Frequency: 80000
Velocity: 0,248
Power: 45,4
Pulse duration: 0,0000001
Pass count: 1
Magnification: 10
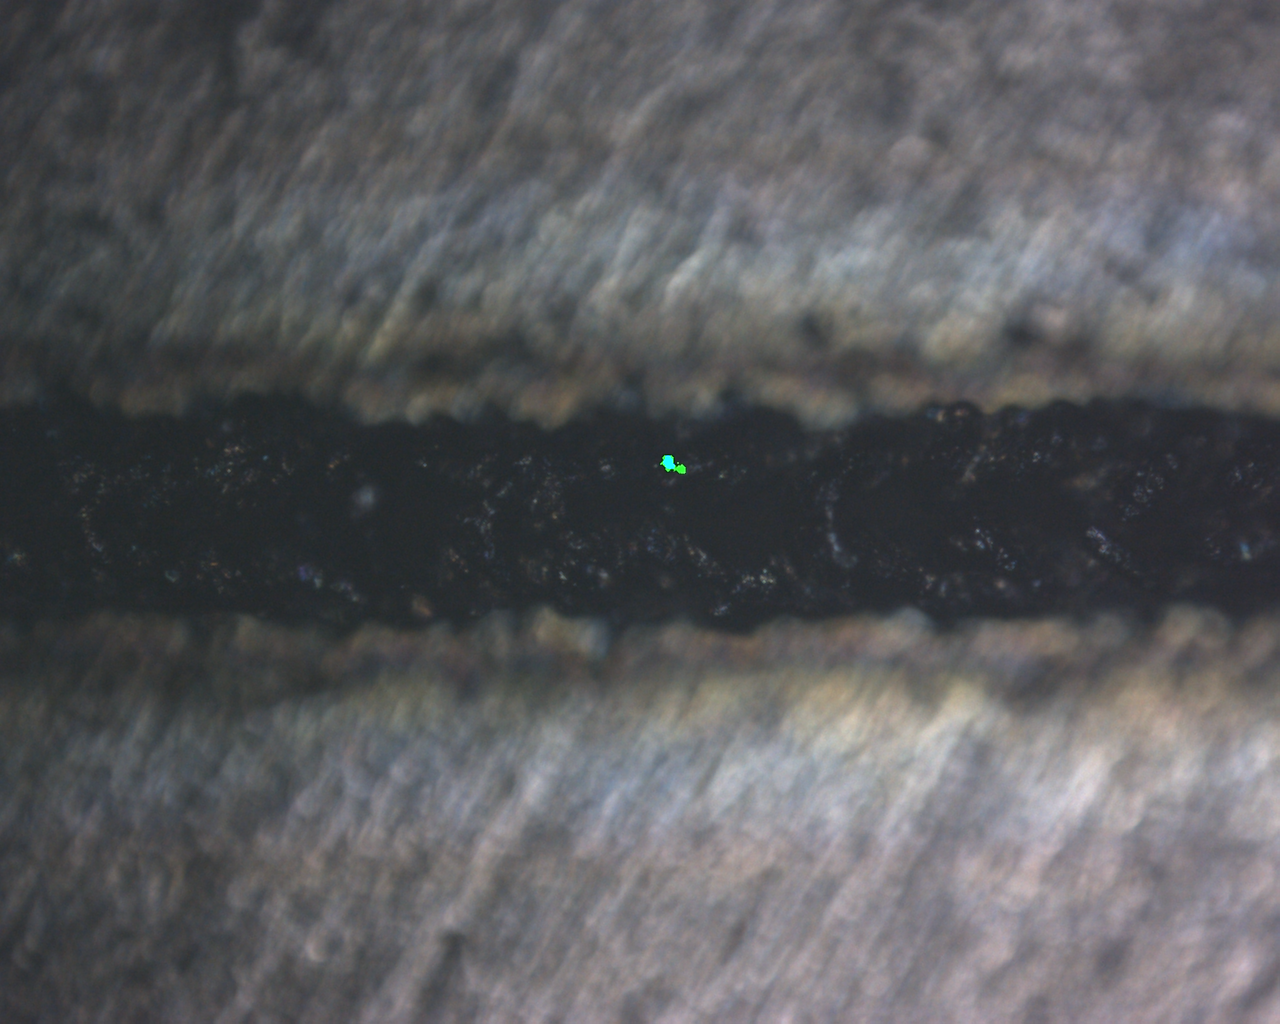
Measured width: 113.352
Other width: 95.178